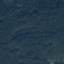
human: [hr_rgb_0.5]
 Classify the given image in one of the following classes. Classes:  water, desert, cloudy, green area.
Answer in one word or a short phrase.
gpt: green area